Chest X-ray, PA view. Patient: 69 years old, sex M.
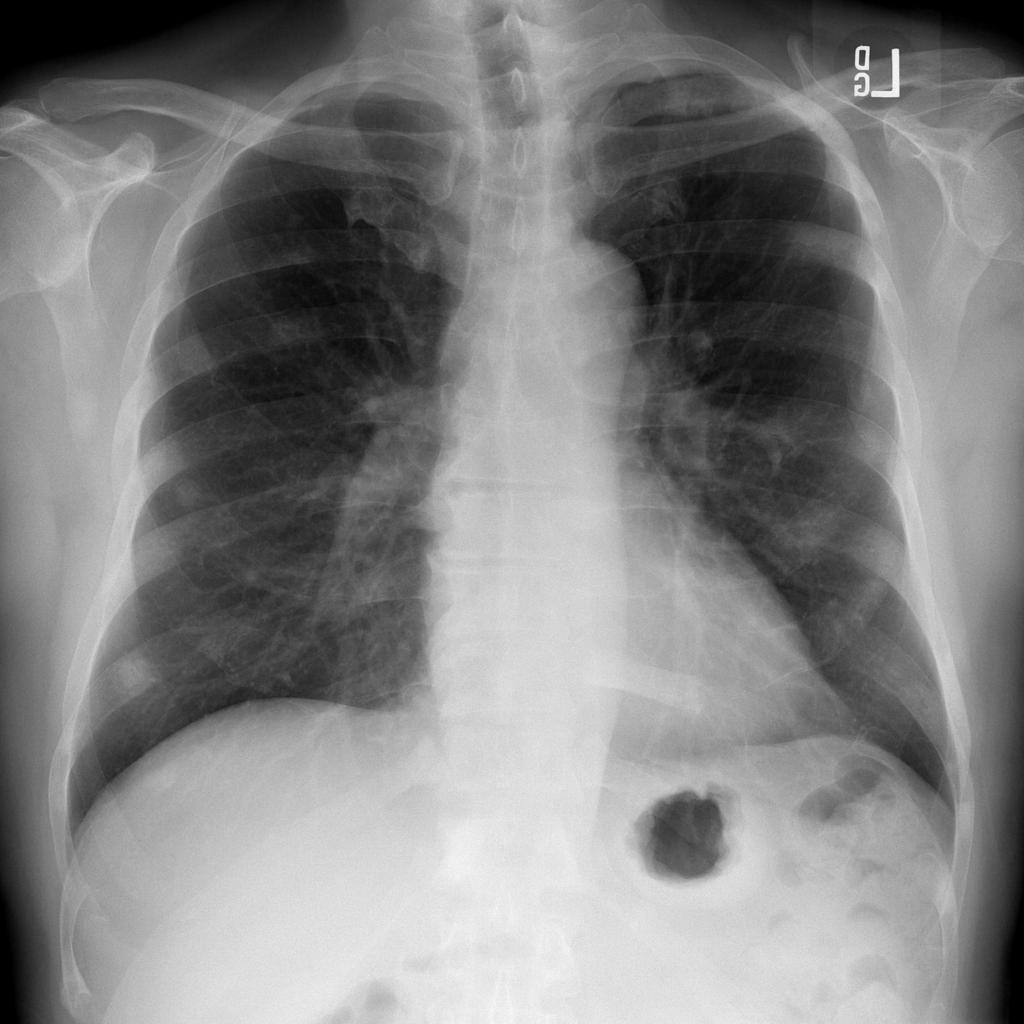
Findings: No Finding